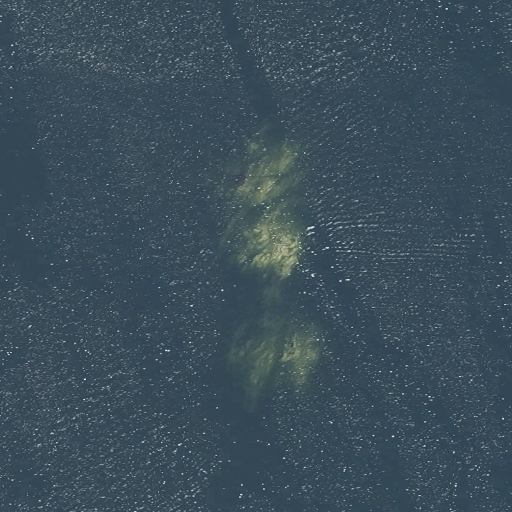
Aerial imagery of bar in Maine named Barley Ledge containing only open water